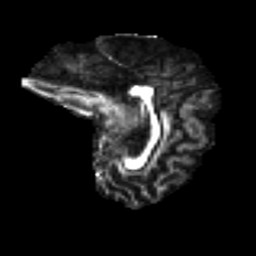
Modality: FA
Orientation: sagittal
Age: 49
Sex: female
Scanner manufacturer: ge
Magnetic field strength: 3 T
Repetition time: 7.8 s
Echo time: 0.0606 s